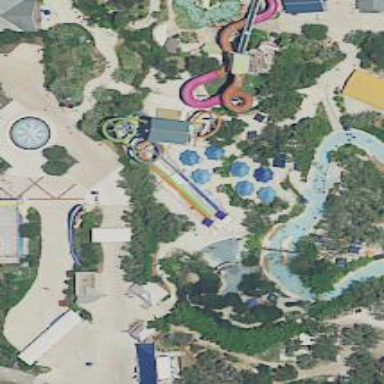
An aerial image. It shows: Water slide attraction.